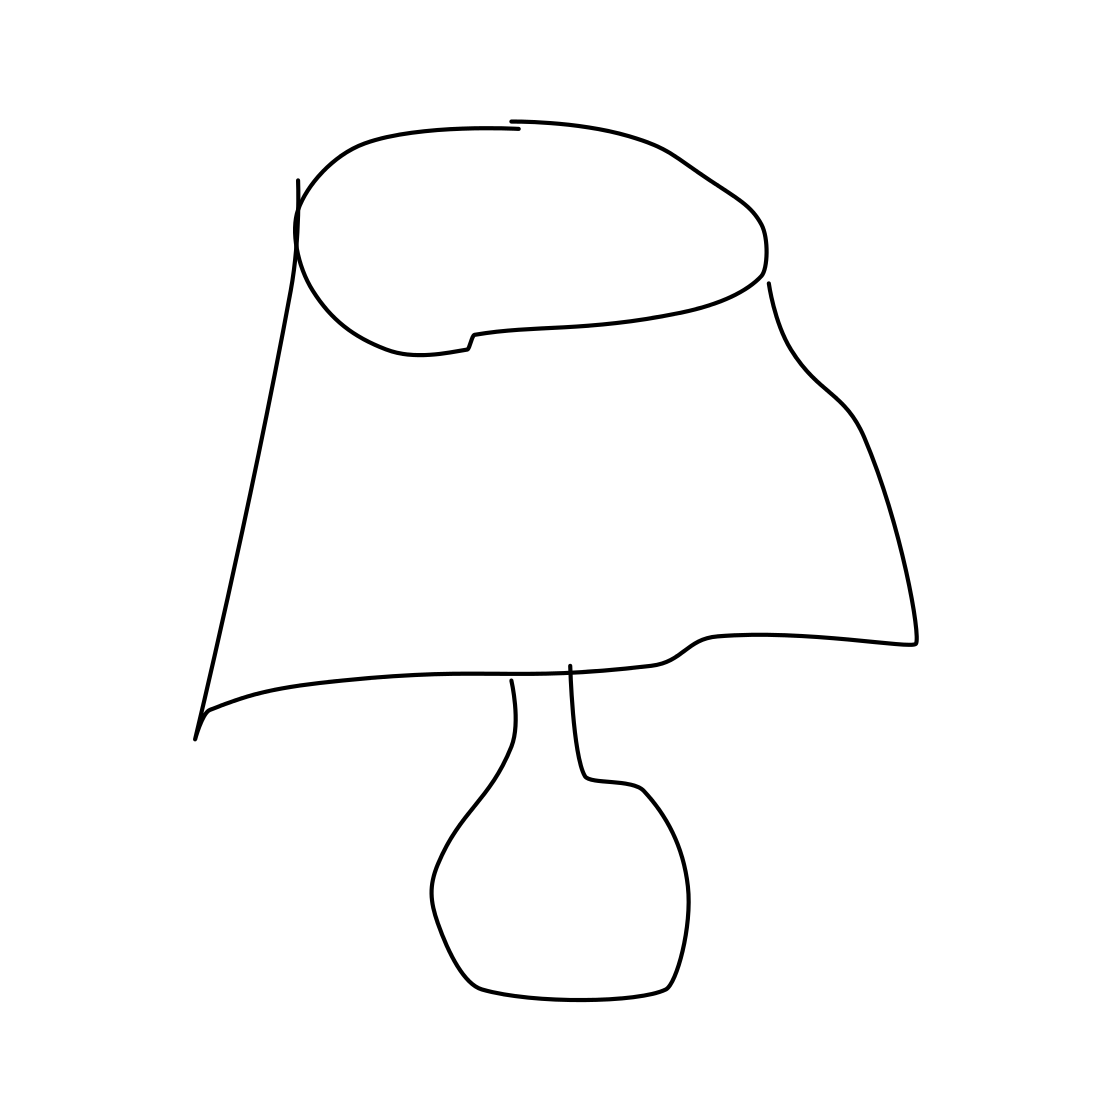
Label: floor lamp